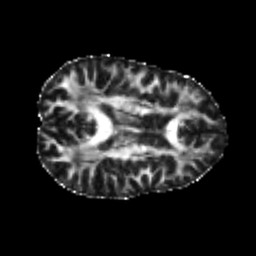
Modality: FA
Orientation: axial
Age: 23
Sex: female
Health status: healthy
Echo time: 0.074 s